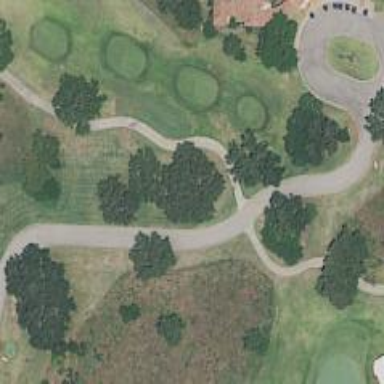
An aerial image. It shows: Service road designated as golf cart path.